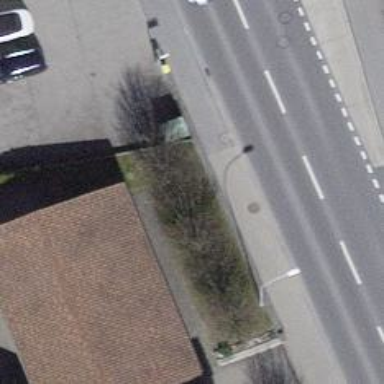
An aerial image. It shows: Post box.